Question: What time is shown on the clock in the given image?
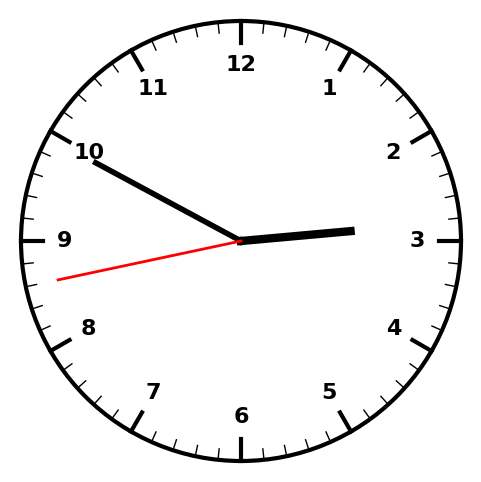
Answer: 02:49:43